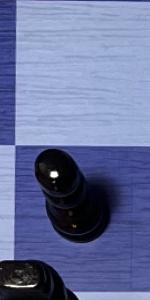
Label: Pawn_Black